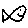
Label: fish